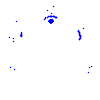
Particle: electron